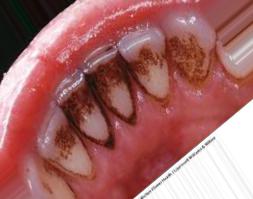
Condition: Tooth Discoloration